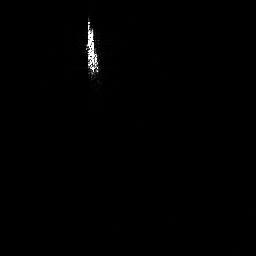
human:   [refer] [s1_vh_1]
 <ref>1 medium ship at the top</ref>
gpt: <box>[[32, 5, 38, 31, 0]]</box>